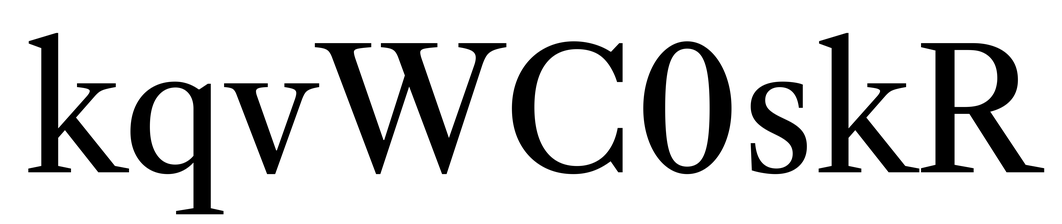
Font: LibreCaslonText_Regular